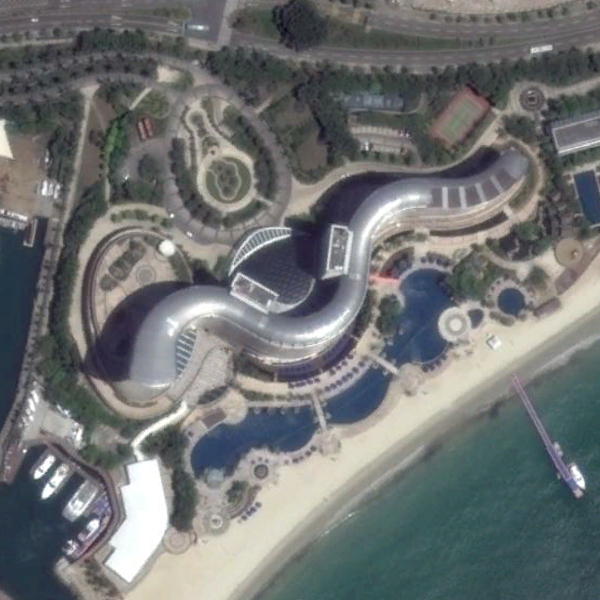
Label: Resort